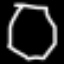
Label: octagon